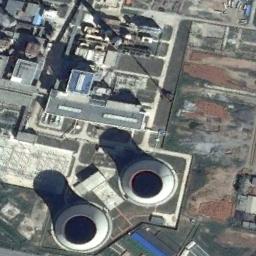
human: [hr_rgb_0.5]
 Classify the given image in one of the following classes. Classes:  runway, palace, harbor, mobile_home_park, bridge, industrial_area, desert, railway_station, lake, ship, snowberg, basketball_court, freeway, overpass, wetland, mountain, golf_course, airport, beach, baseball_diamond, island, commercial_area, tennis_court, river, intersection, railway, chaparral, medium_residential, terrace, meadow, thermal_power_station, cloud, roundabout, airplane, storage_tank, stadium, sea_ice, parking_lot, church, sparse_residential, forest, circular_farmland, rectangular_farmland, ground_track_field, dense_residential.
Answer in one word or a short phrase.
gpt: thermal_power_station